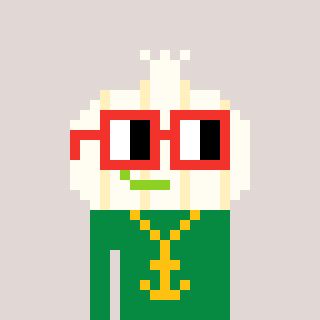
a pixel art character with square red glasses, a garlic-shaped head and a green-colored body on a warm background